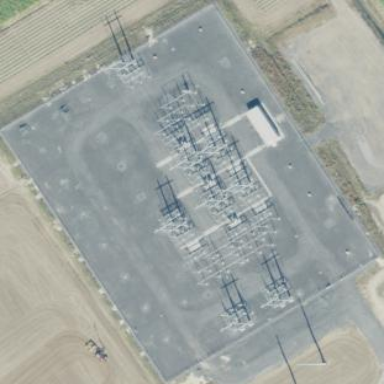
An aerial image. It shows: There is fence around switching substation.